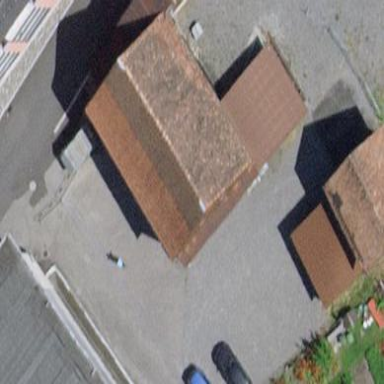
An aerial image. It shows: Shed building.